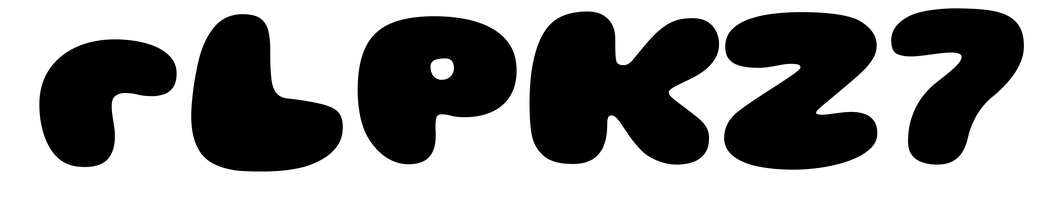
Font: Gluten_Black